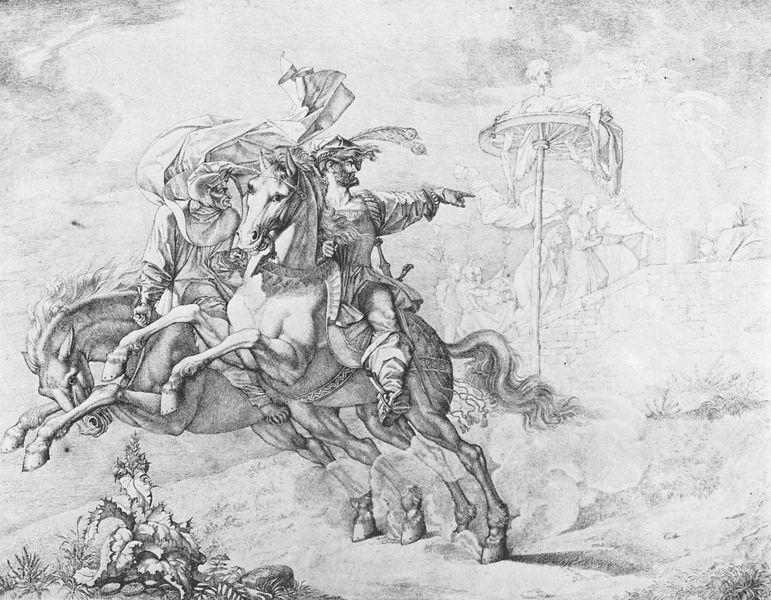
Titel: Die Erscheinung am Rabenstein (Bilder zu Goethes Faust, Blatt 11)
Künstler: Peter Cornelius
Institution: Frankfurt, Städelsches Kunstinstitut
Schlagwörter: feder, himmel, mann, wolken, frauen, menschen, finger, zeichnung, tuch, hinrichtung, steine, pflanze, pferd, pferde, reiter, ritt, stab, hang, zug, mauer, rad, zeigen, druck, schwert, helm, distel, ritter, skelett, teufel, nüster, elefant, geister, elephant, seriendruck, diestel, richtplatz, narrenbaum, elelphant, erreiter